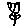
Label: flower